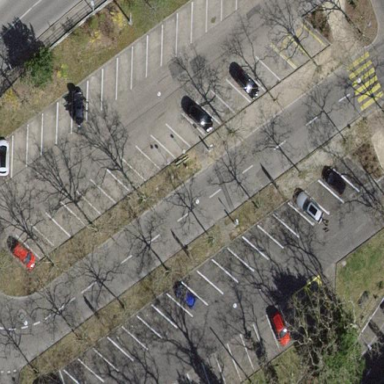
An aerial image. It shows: Parking area with surface.